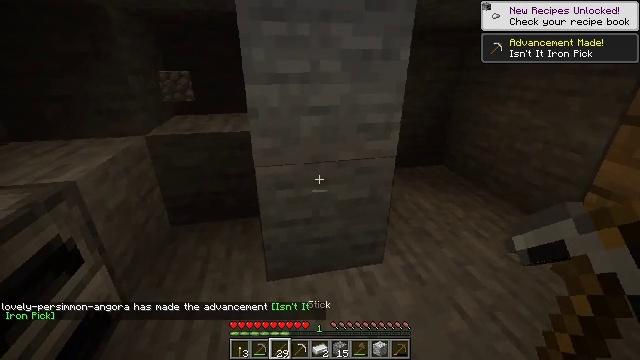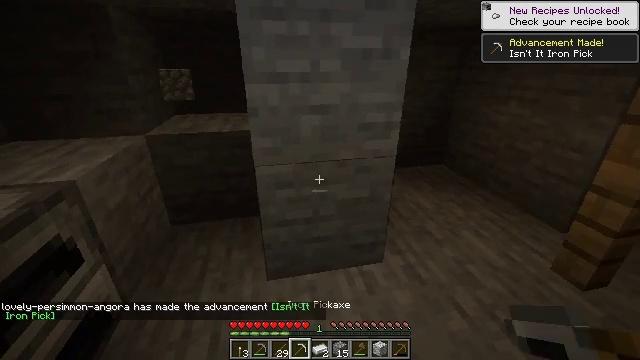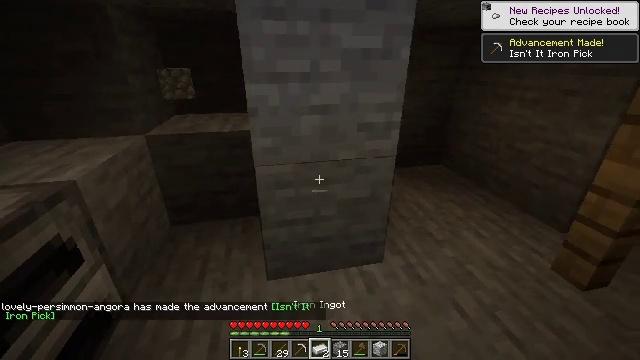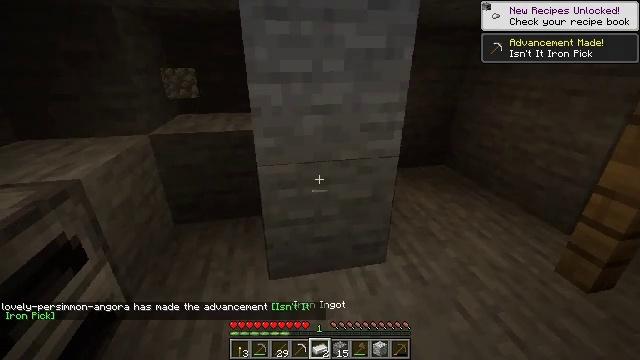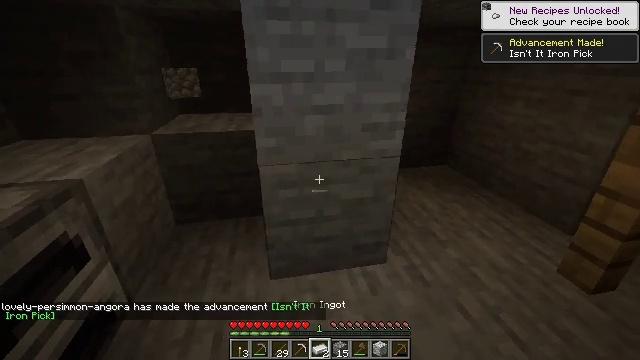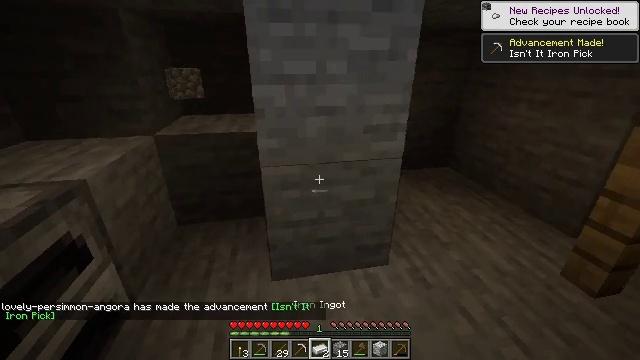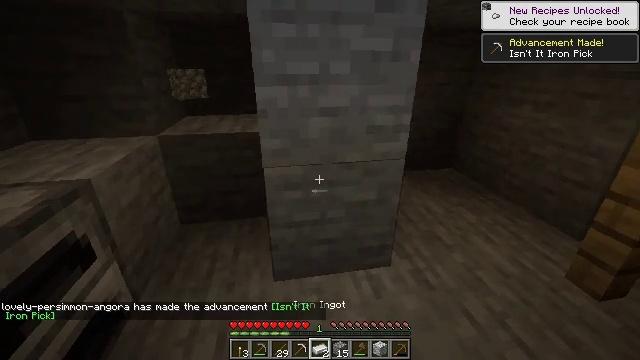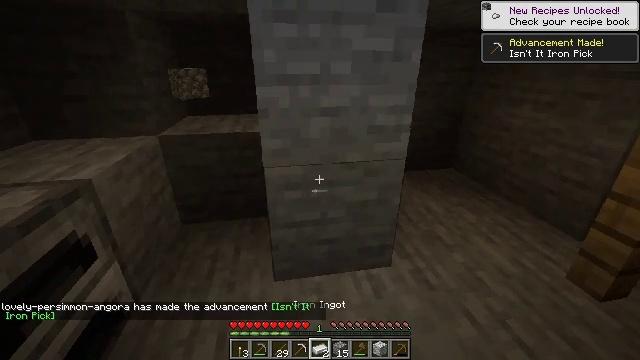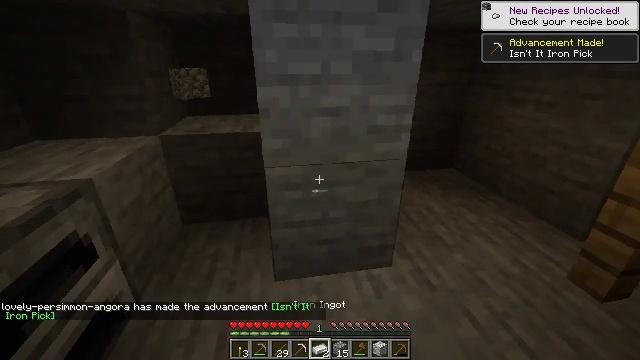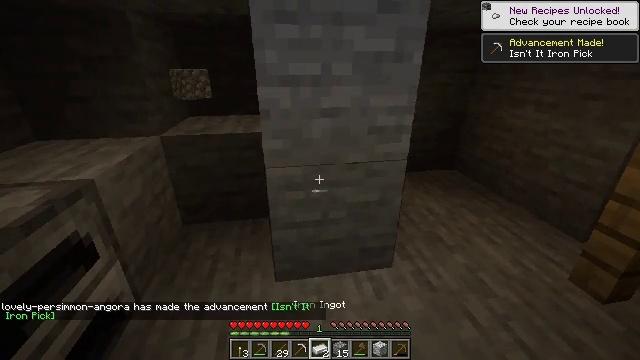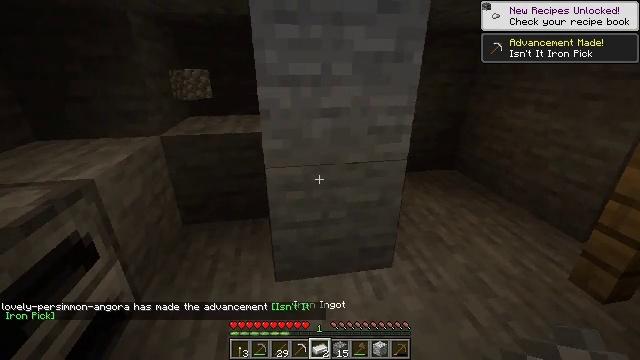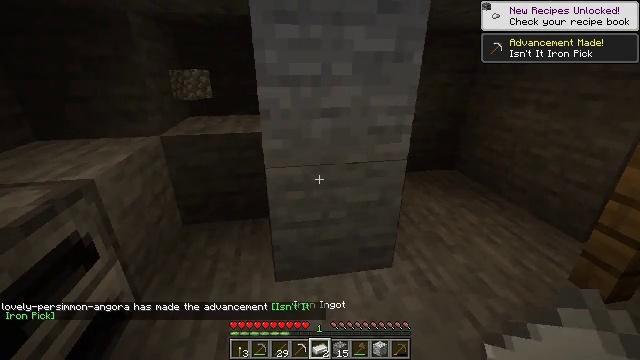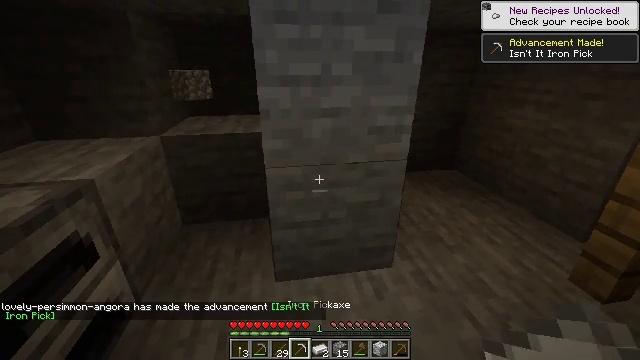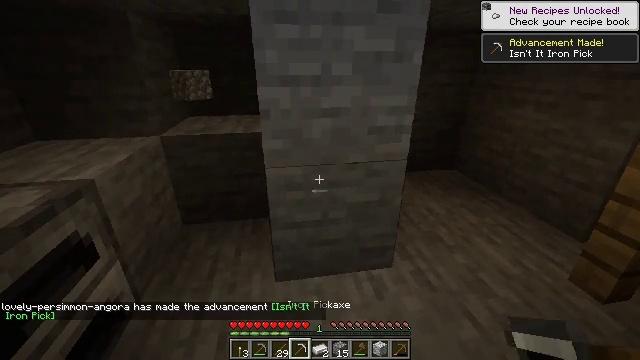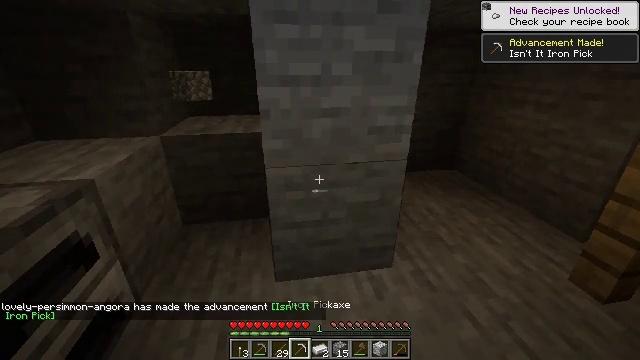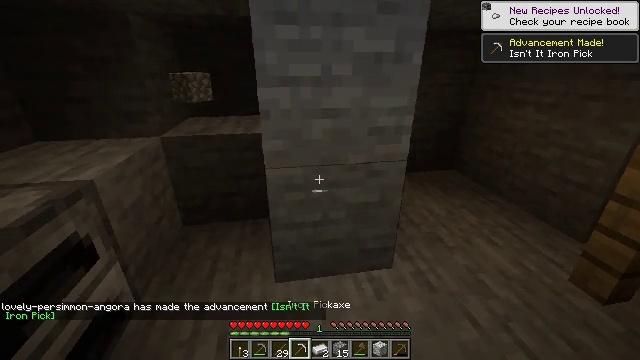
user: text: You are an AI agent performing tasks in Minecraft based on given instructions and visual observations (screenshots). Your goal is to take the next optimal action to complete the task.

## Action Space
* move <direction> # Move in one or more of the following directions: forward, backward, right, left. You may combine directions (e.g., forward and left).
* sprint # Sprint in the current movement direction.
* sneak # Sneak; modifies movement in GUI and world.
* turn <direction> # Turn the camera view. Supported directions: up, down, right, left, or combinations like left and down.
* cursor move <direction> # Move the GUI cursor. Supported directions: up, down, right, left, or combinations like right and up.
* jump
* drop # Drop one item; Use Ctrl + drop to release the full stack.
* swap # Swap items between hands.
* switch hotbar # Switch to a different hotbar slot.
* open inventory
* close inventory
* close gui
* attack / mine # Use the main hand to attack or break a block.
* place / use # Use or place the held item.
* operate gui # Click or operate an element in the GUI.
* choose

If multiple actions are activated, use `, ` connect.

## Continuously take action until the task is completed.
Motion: motion action
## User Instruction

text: Left click on the crafting table
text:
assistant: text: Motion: no_op
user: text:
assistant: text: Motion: no_op
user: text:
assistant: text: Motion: no_op
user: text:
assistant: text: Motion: no_op
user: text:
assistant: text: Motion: no_op
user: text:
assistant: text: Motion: no_op
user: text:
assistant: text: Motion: no_op
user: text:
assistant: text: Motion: no_op
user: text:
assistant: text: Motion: no_op
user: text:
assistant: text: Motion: no_op
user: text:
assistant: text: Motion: no_op
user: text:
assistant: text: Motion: no_op
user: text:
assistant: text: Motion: no_op
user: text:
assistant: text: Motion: no_op
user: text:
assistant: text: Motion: no_op
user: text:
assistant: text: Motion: no_op
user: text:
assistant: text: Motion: no_op
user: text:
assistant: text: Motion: turn right and up
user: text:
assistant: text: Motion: turn right and up
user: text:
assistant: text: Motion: turn right and up
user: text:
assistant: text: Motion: turn right and up
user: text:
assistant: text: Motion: turn right
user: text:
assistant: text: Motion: turn up
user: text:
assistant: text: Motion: no_op
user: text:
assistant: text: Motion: no_op
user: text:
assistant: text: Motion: no_op
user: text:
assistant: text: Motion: no_op
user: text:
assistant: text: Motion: no_op
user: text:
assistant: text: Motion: no_op
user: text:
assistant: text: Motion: no_op